Frequency: 80000
Velocity: 0,248
Power: 27,3
Pulse duration: 0,0000001
Pass count: 1
Magnification: 10
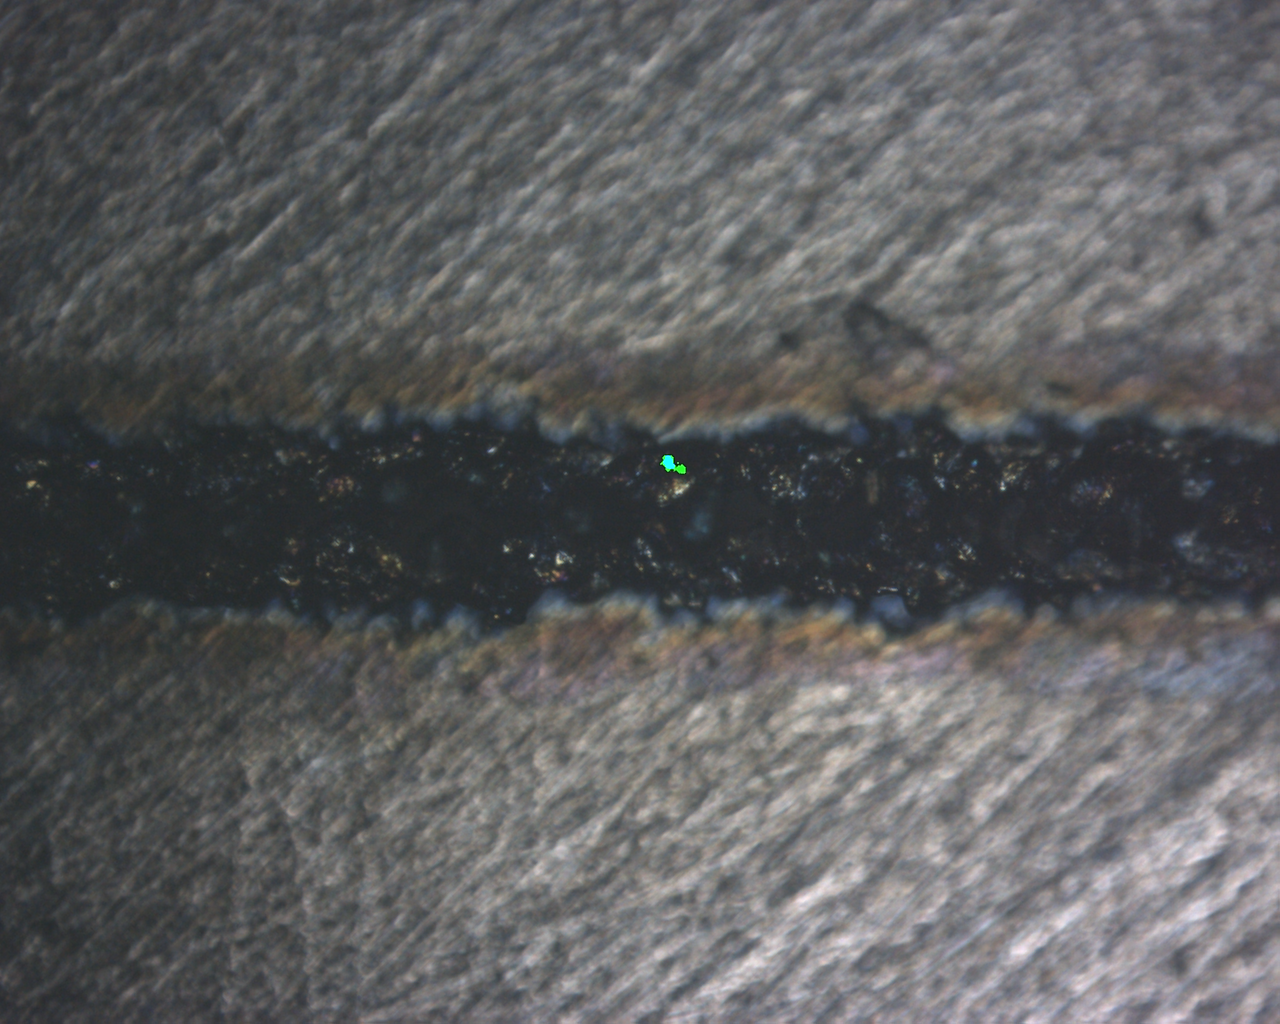
Measured width: 140.045
Other width: 64.958